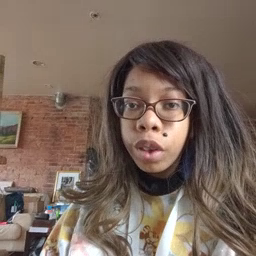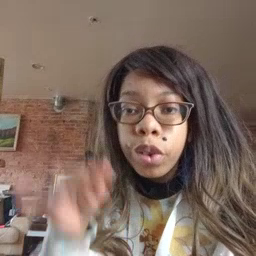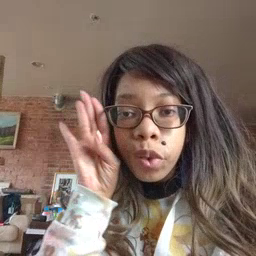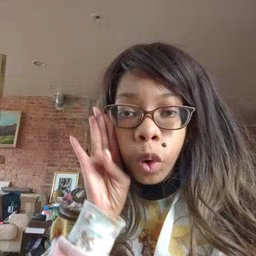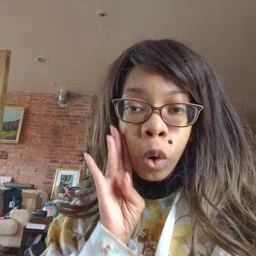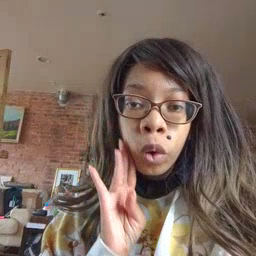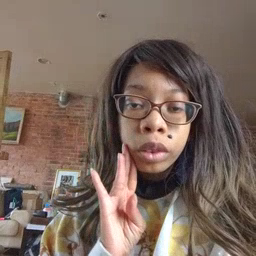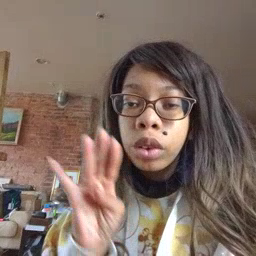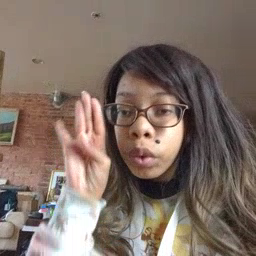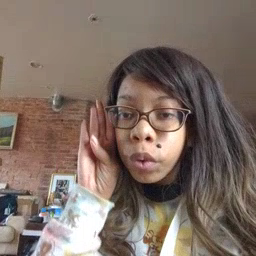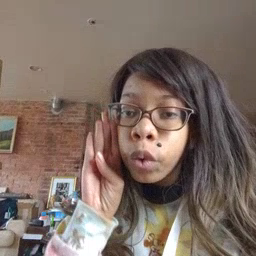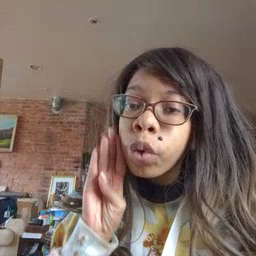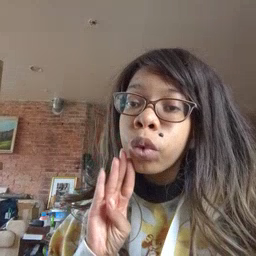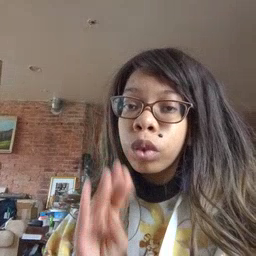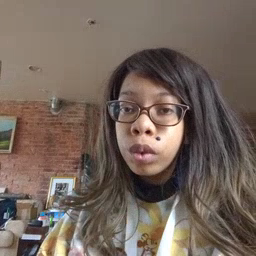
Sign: brown